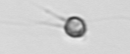
Label: Acanthoica_quattrospina